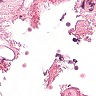
Metastatic tissue present: no